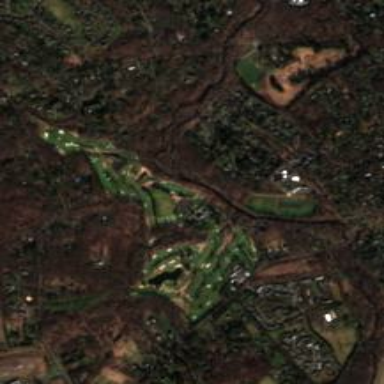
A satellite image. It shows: Golf course surrounded by greenery.